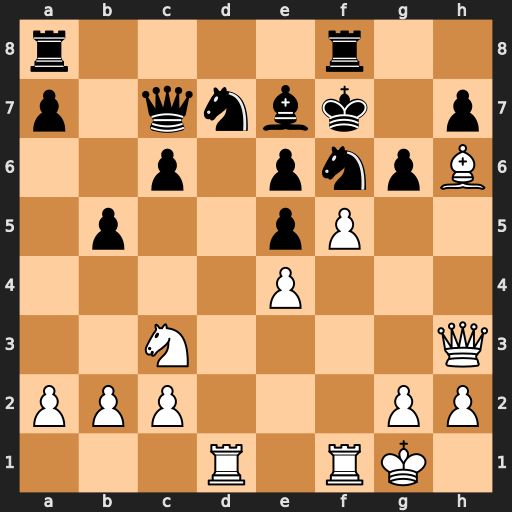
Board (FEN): r4r2/p1qnbk1p/2p1pnpB/1p2pP2/4P3/2N4Q/PPP3PP/3R1RK1
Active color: w
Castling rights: -
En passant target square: -
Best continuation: fxe6+ Kg8 exd7